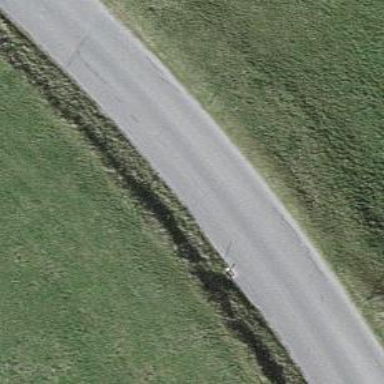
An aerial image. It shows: Unclassified road.